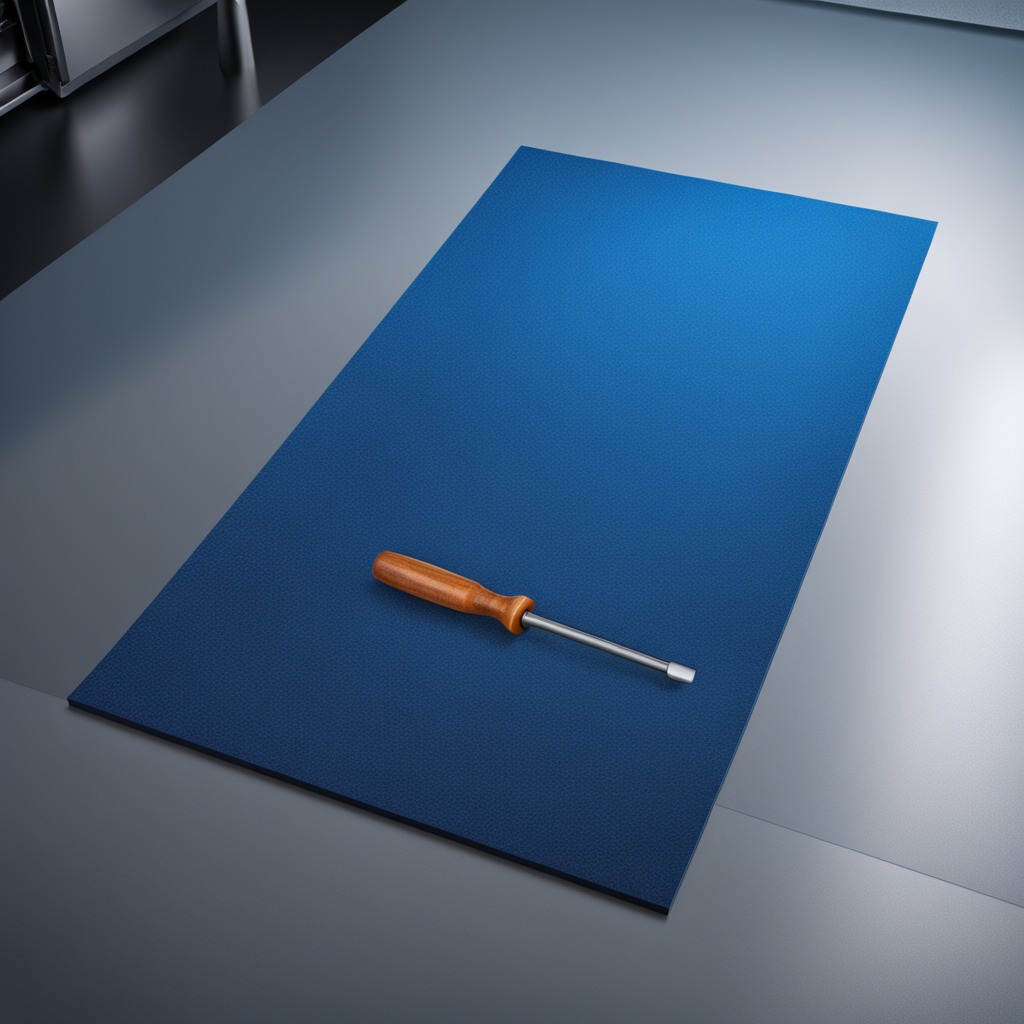
A screwdriver lies on the tabletop.